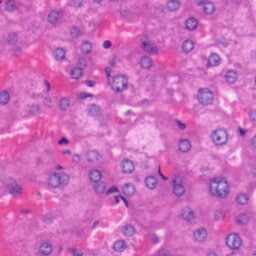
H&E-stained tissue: Liver